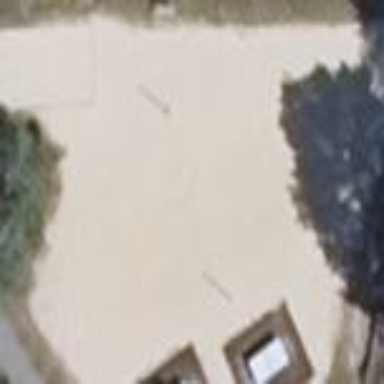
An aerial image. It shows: Sandy pitch for beach volleyball.